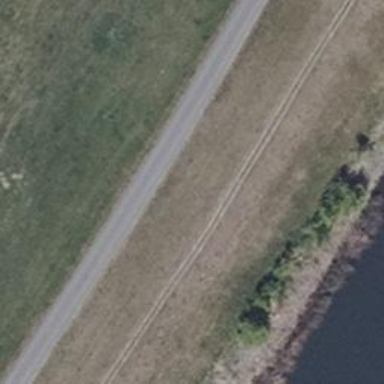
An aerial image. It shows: Grassy path with embankment.